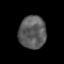
Tissue: prostate
Cell type: T cells
Senescence score: 0.2049
Nuclear area (px): 874
Mean DAPI intensity: 91.355